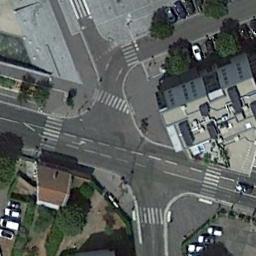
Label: intersection